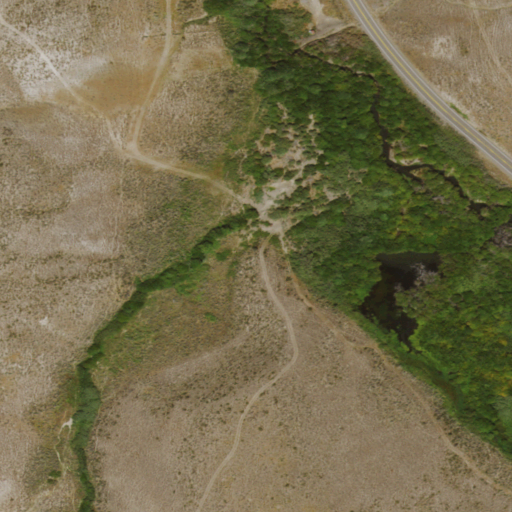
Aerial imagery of valley in Nevada named Coyote Canyon containing shrub, woody wetlands, evergreen forest, open development, and low intensity development